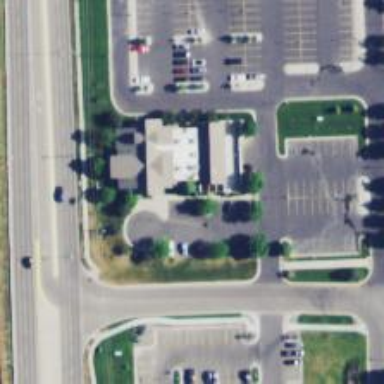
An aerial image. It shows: Veterinary facility.